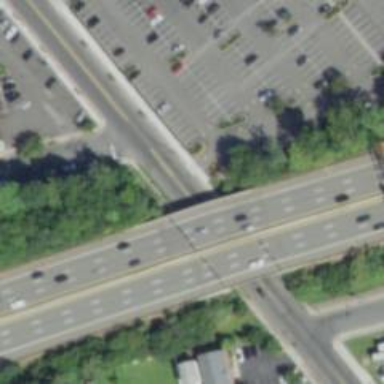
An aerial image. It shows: Urban freeway bridge over motorway.